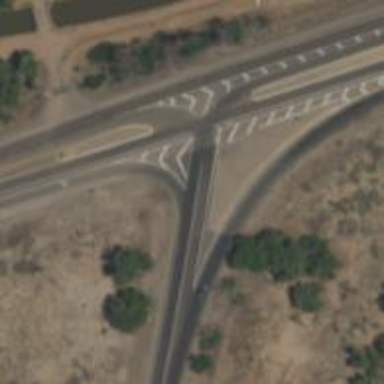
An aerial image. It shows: Primary link highway.